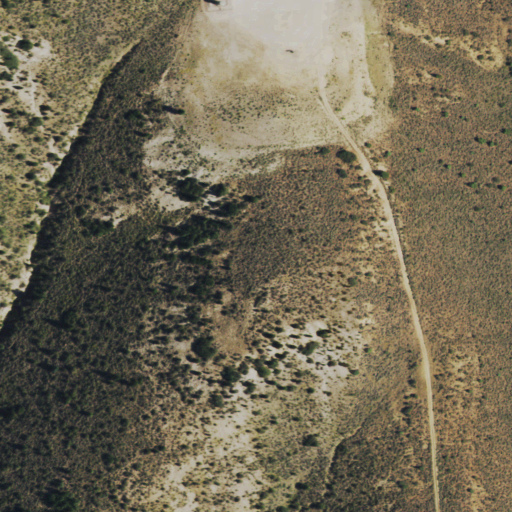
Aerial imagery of ridge(s) in Colorado named Trail Ridge containing shrub and open development